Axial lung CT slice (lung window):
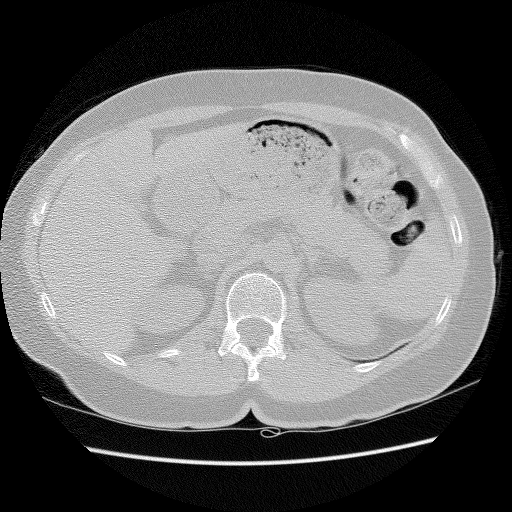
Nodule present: no